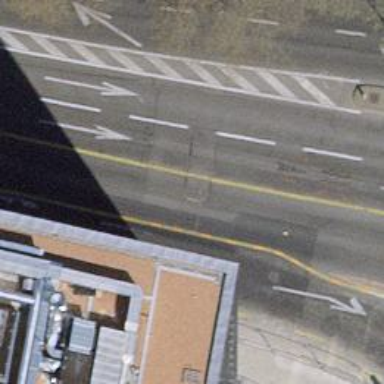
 there is lane dedicated for buses and cyclists share the lane with buses."